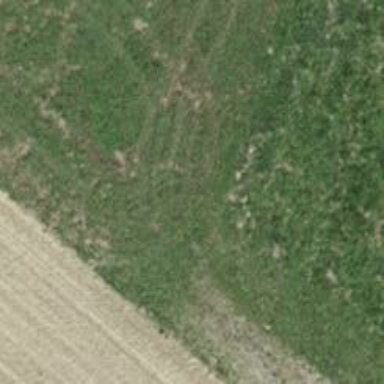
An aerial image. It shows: Track with very rough surface.